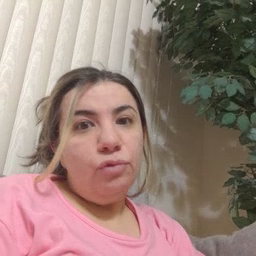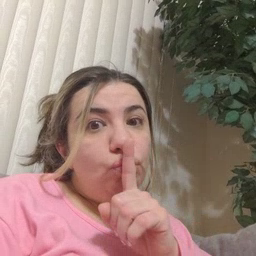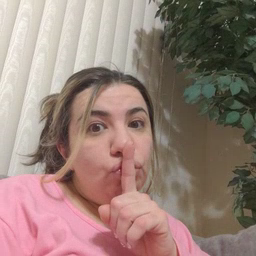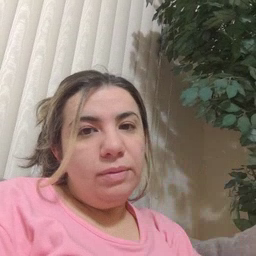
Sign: shhh